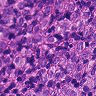
Metastatic tissue present: yes